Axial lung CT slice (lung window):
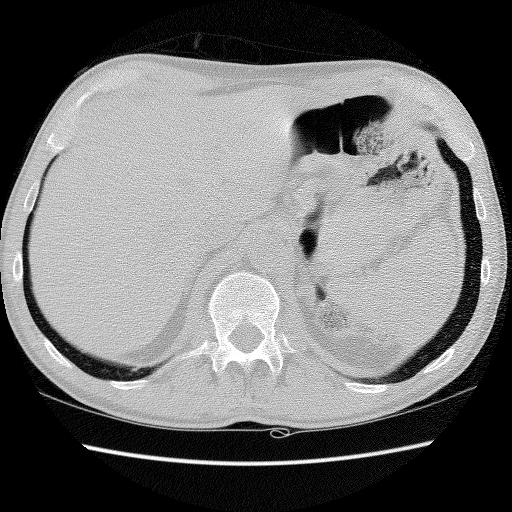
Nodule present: no